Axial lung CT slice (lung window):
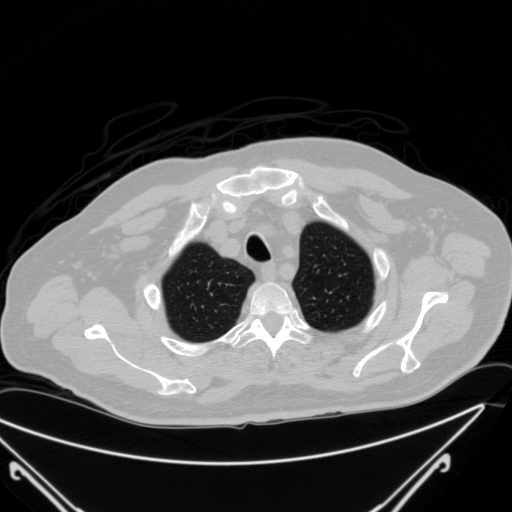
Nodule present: no